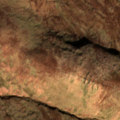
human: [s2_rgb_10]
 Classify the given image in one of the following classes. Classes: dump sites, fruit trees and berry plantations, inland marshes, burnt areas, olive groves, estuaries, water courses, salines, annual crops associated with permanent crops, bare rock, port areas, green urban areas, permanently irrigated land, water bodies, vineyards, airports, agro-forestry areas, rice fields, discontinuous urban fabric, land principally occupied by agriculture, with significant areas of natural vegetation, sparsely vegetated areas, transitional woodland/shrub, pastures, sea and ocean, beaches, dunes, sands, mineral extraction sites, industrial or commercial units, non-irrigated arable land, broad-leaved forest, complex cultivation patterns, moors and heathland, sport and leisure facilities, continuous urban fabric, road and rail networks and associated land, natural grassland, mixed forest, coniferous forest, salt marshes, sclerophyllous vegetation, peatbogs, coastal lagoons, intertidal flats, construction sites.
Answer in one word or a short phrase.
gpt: peatbogs